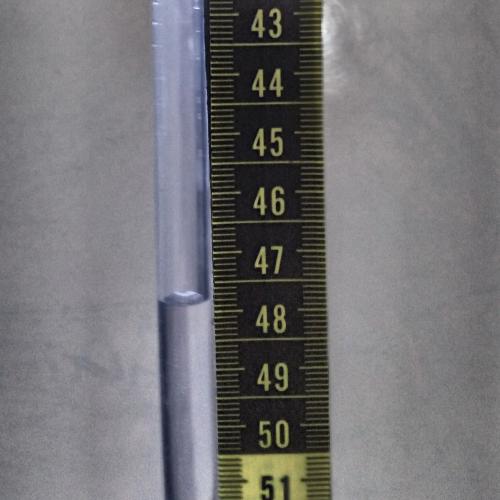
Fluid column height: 47.8 cm